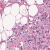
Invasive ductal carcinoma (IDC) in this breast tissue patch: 1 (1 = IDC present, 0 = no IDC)